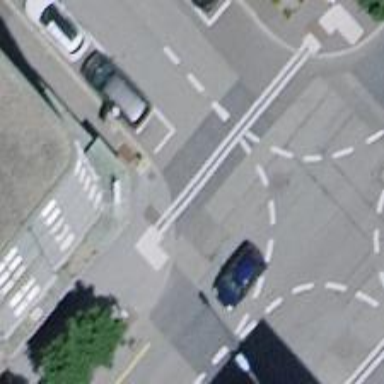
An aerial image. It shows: Street side parking spaces with parallel orientation.